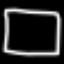
Label: square